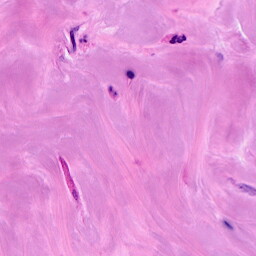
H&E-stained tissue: Breast